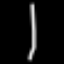
Label: pencil